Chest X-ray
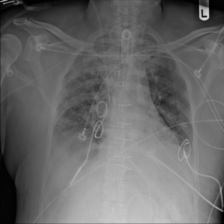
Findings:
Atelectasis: negative
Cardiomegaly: negative
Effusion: positive
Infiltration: positive
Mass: negative
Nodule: negative
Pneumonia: negative
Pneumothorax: negative
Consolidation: negative
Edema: negative
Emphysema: negative
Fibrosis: negative
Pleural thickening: negative
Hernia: negative